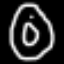
Label: donut